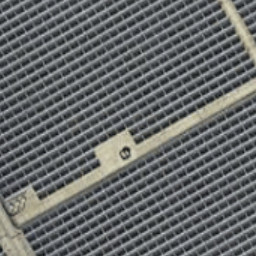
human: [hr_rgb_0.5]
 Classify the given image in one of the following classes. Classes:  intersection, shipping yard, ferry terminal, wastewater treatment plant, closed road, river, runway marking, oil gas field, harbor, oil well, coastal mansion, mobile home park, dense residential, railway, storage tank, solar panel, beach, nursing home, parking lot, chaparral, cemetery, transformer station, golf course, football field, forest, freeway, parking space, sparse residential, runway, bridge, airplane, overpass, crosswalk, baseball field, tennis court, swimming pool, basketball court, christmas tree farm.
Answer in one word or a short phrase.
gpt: solar panel